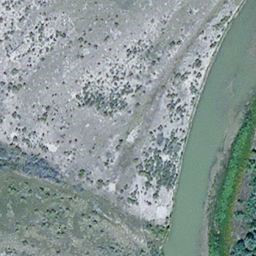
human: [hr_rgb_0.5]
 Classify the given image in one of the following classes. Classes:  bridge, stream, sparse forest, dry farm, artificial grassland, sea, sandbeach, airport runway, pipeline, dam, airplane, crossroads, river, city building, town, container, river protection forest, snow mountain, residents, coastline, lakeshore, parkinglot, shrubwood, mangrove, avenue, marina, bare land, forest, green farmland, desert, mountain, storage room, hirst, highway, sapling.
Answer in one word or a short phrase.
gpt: river